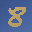
Label: 8